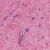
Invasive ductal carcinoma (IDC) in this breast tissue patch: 0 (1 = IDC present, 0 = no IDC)